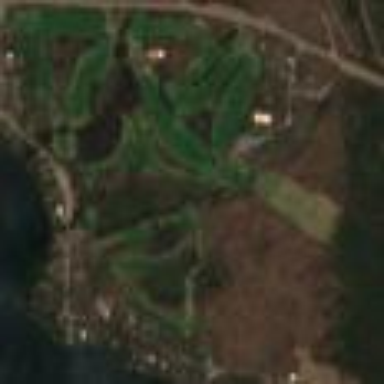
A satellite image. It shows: Golf course.